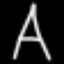
Label: The Eiffel Tower